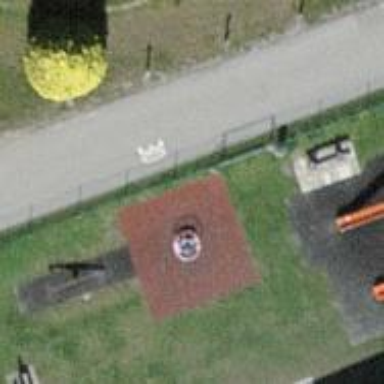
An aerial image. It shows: Bench for seating.